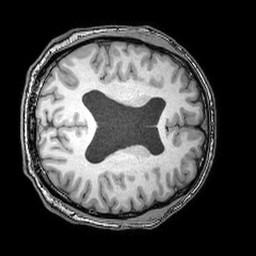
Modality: T1w
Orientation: axial
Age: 35
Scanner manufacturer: philips
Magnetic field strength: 3 T
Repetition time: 0.007 s
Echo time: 0.003501 s